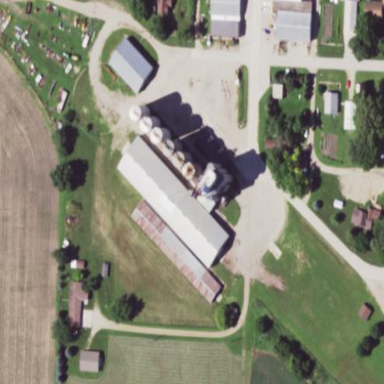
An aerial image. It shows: Farm auxiliary building.